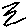
Label: zigzag